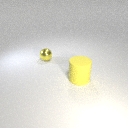
large yellow rubber cylinder to the right of small yellow metal sphere